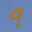
Label: 9